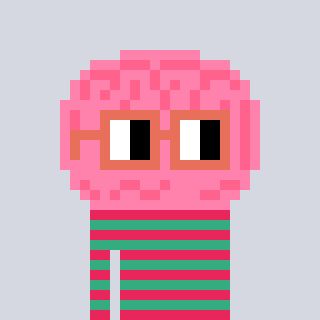
a pixel art character with square orange glasses, a brain-shaped head and a teal-colored body on a cool background